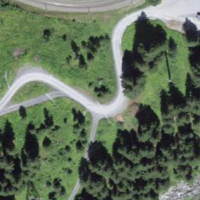
EUNIS habitat code: 43
Species observed at this site:
Sorbus aucuparia